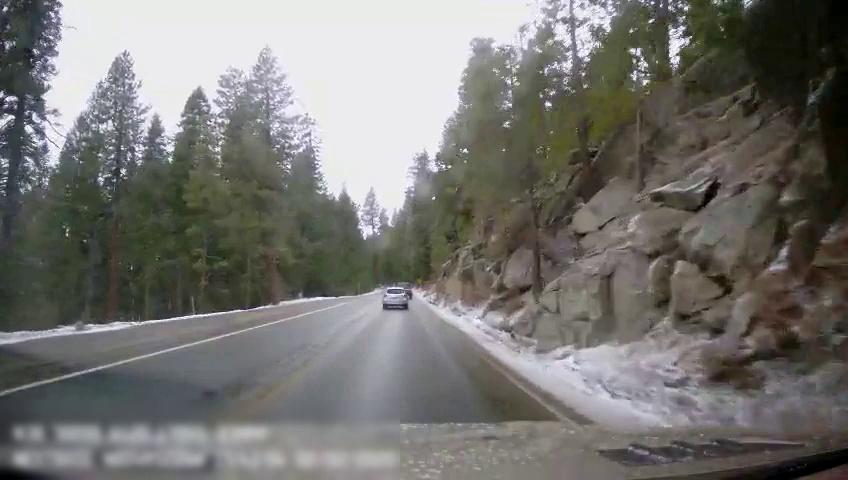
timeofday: Day
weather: Cloudy
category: Drivable Space
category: Vehicles | Truck
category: Vehicles | Car
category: Lanes | Current Lane
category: Lanes | Current Lane
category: Lanes | Opposite Lane
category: Lanes | Opposite Lane